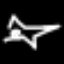
Label: airplane